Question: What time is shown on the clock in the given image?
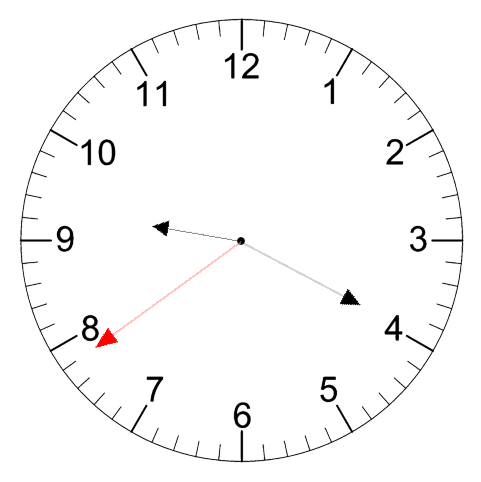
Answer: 09:19:39